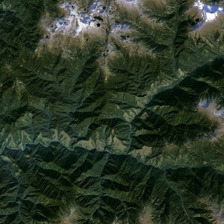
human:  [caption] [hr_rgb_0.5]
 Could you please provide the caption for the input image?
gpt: the mountains are covered with forests .

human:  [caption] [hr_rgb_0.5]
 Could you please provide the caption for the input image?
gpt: the mountain range is vast and rugged .

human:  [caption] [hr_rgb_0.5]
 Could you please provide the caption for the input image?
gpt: the mountains are covered with forests .

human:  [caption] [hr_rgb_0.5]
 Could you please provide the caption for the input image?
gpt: the mountain range is vast and rugged .

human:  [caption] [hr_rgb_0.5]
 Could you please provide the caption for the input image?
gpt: the mountain range is vast and rugged .